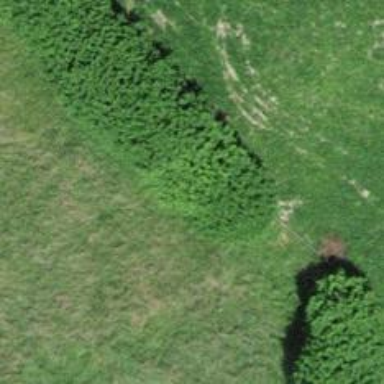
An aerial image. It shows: Hedge acting as barrier.